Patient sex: F
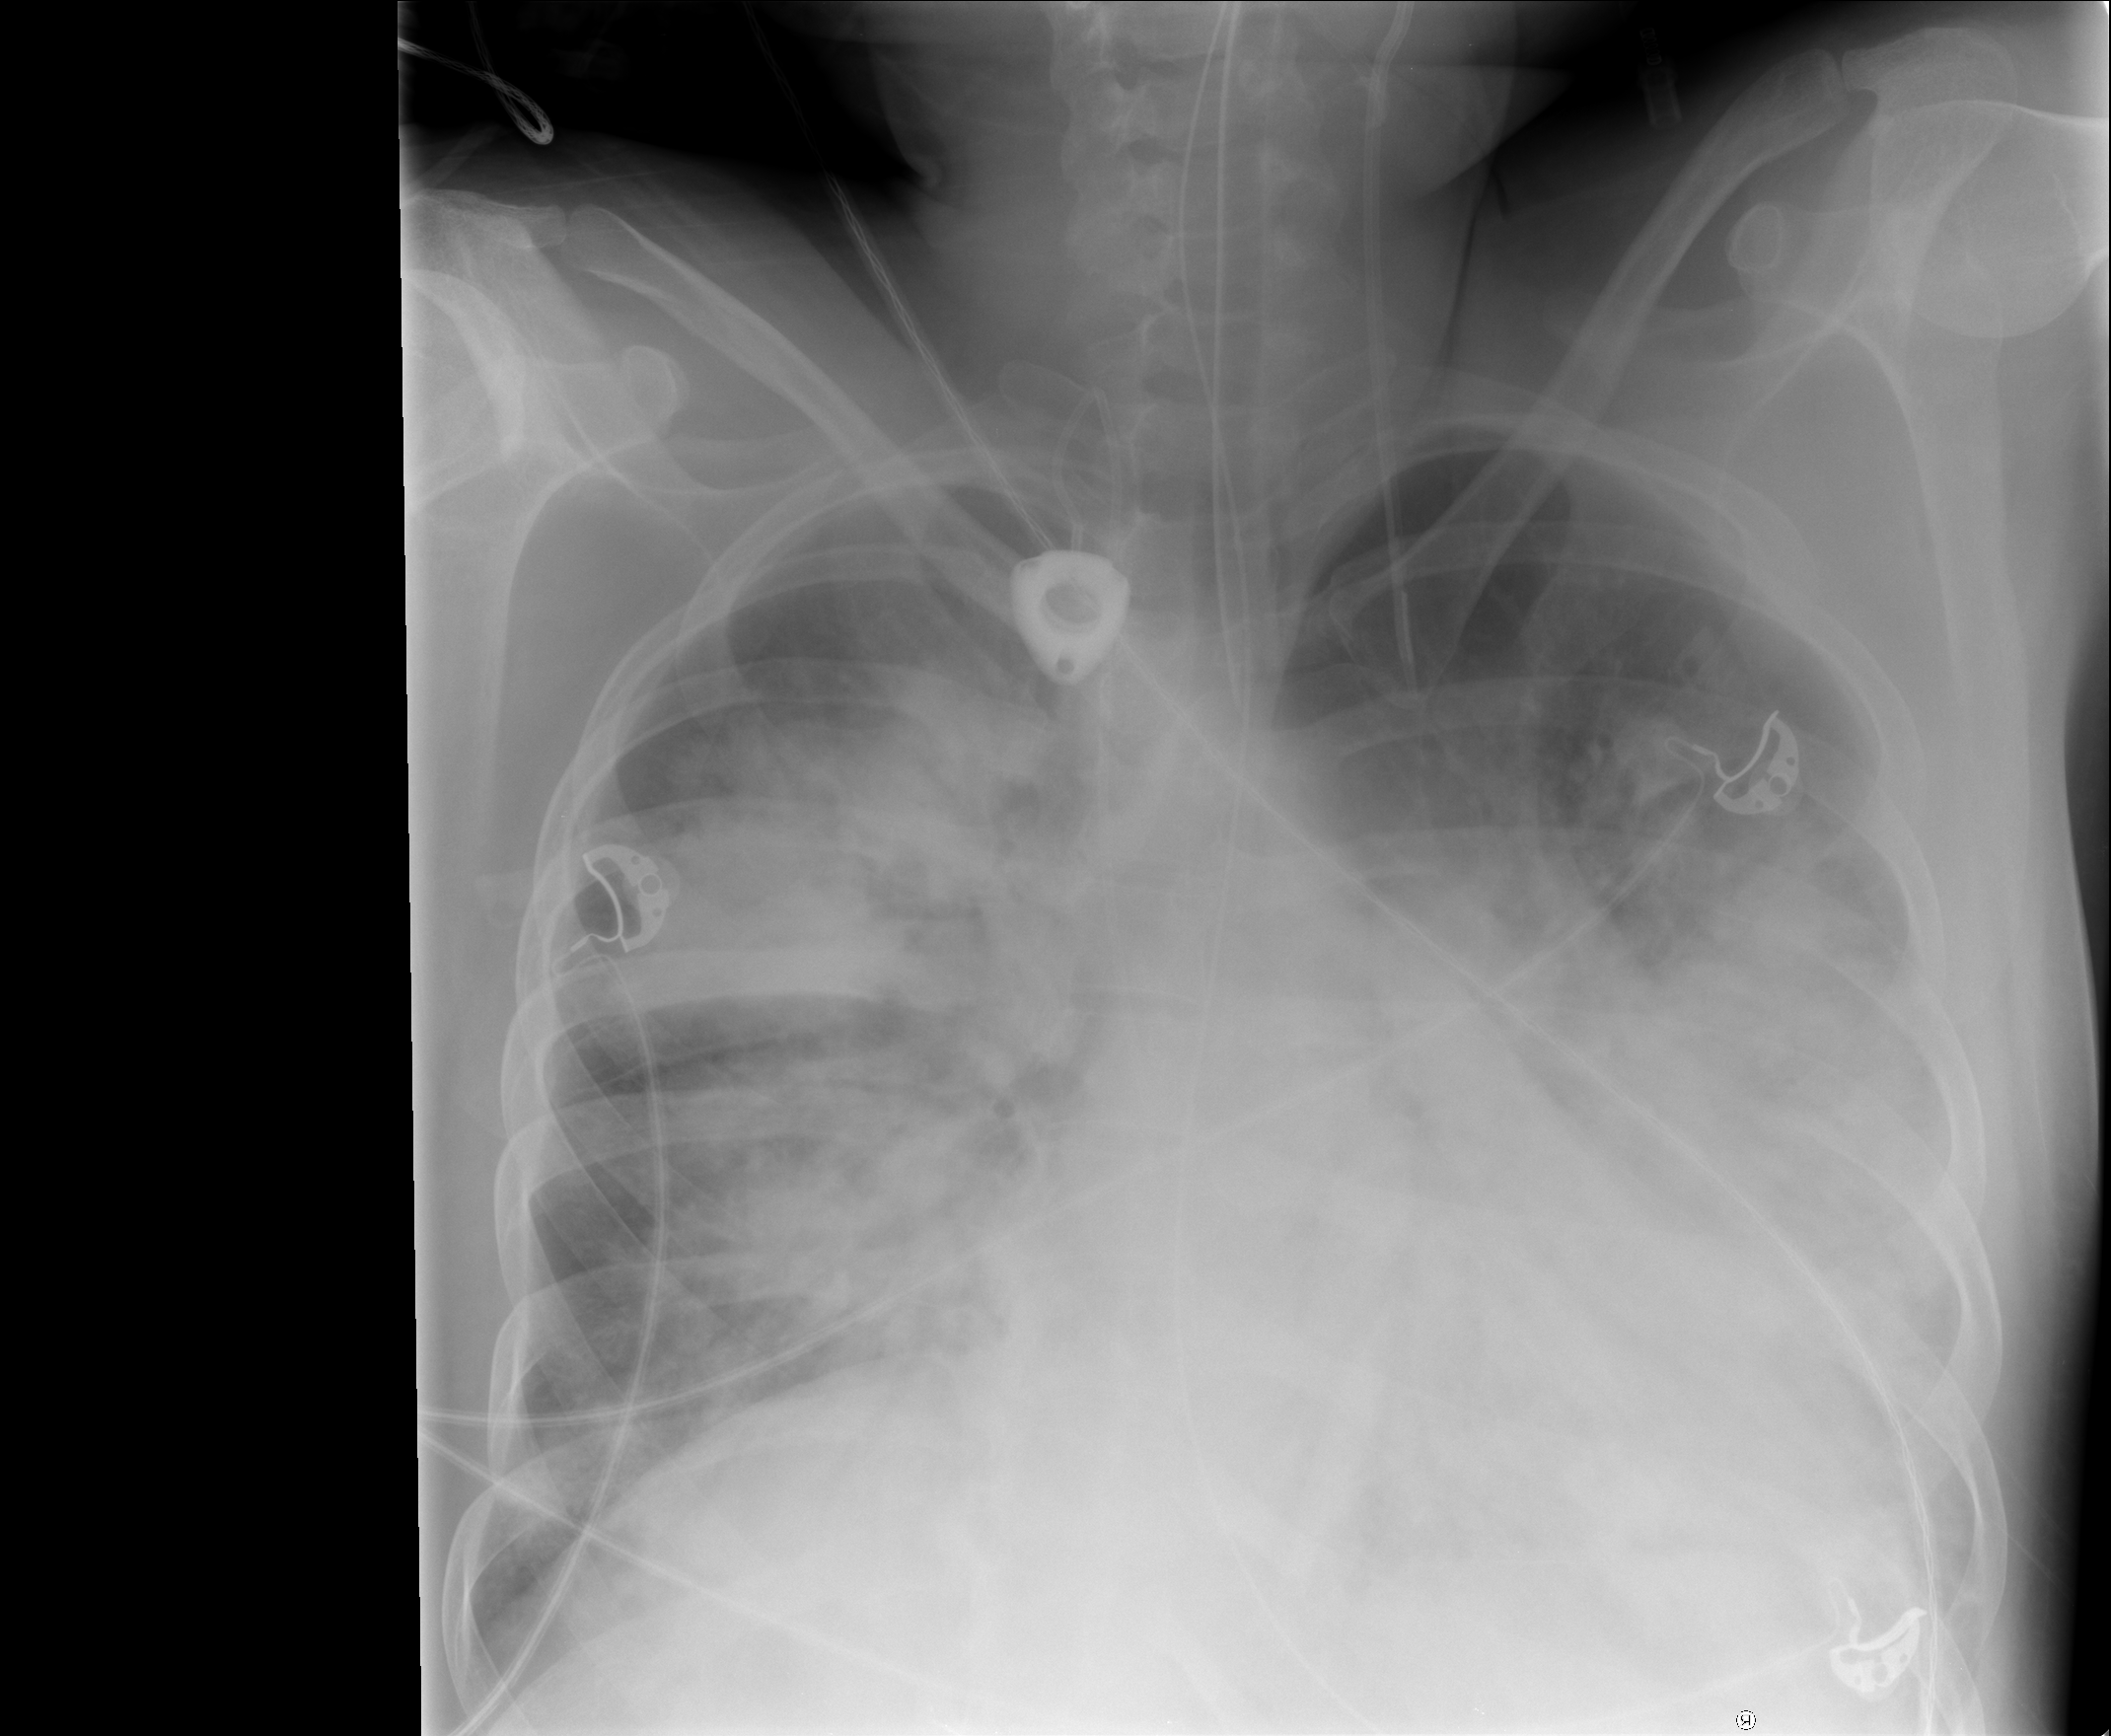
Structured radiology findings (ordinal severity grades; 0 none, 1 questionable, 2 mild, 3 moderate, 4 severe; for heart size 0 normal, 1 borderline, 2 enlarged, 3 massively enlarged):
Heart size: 1
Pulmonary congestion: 2
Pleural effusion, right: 2
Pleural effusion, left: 2
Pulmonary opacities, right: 3
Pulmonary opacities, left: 3
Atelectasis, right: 3
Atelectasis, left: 3